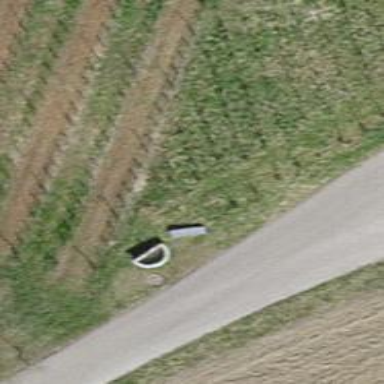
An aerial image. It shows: Concrete bench.